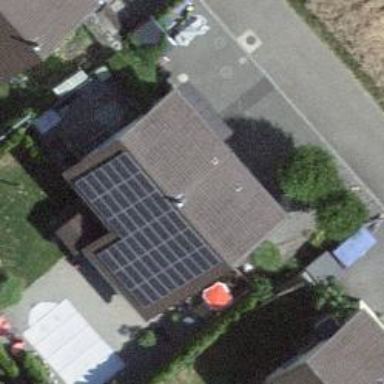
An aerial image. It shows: Solar power generator using photovoltaic panels.